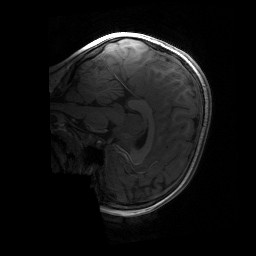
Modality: T1w
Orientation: sagittal
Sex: male
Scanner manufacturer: siemens
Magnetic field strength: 3 T
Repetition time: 1.9 s
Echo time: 0.00243 s